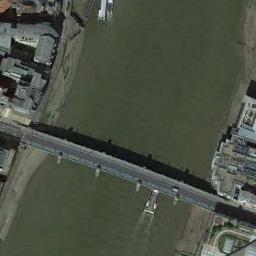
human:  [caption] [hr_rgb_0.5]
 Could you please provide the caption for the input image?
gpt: There is a bridge over the green river with many buildings beside .

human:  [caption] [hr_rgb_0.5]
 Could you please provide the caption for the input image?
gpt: A bridge connects the residential areas on both sides of the strait .

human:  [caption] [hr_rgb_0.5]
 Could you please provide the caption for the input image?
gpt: A bridge built on a dark green river and some buildings arranged neatly on both sides of the river .

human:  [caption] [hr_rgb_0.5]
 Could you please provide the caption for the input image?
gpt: A bridge connects the land on both sides of the green river, And there are many buildings on the land .

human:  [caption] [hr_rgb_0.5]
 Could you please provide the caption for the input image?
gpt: Many buildings are on either side of the bridge .